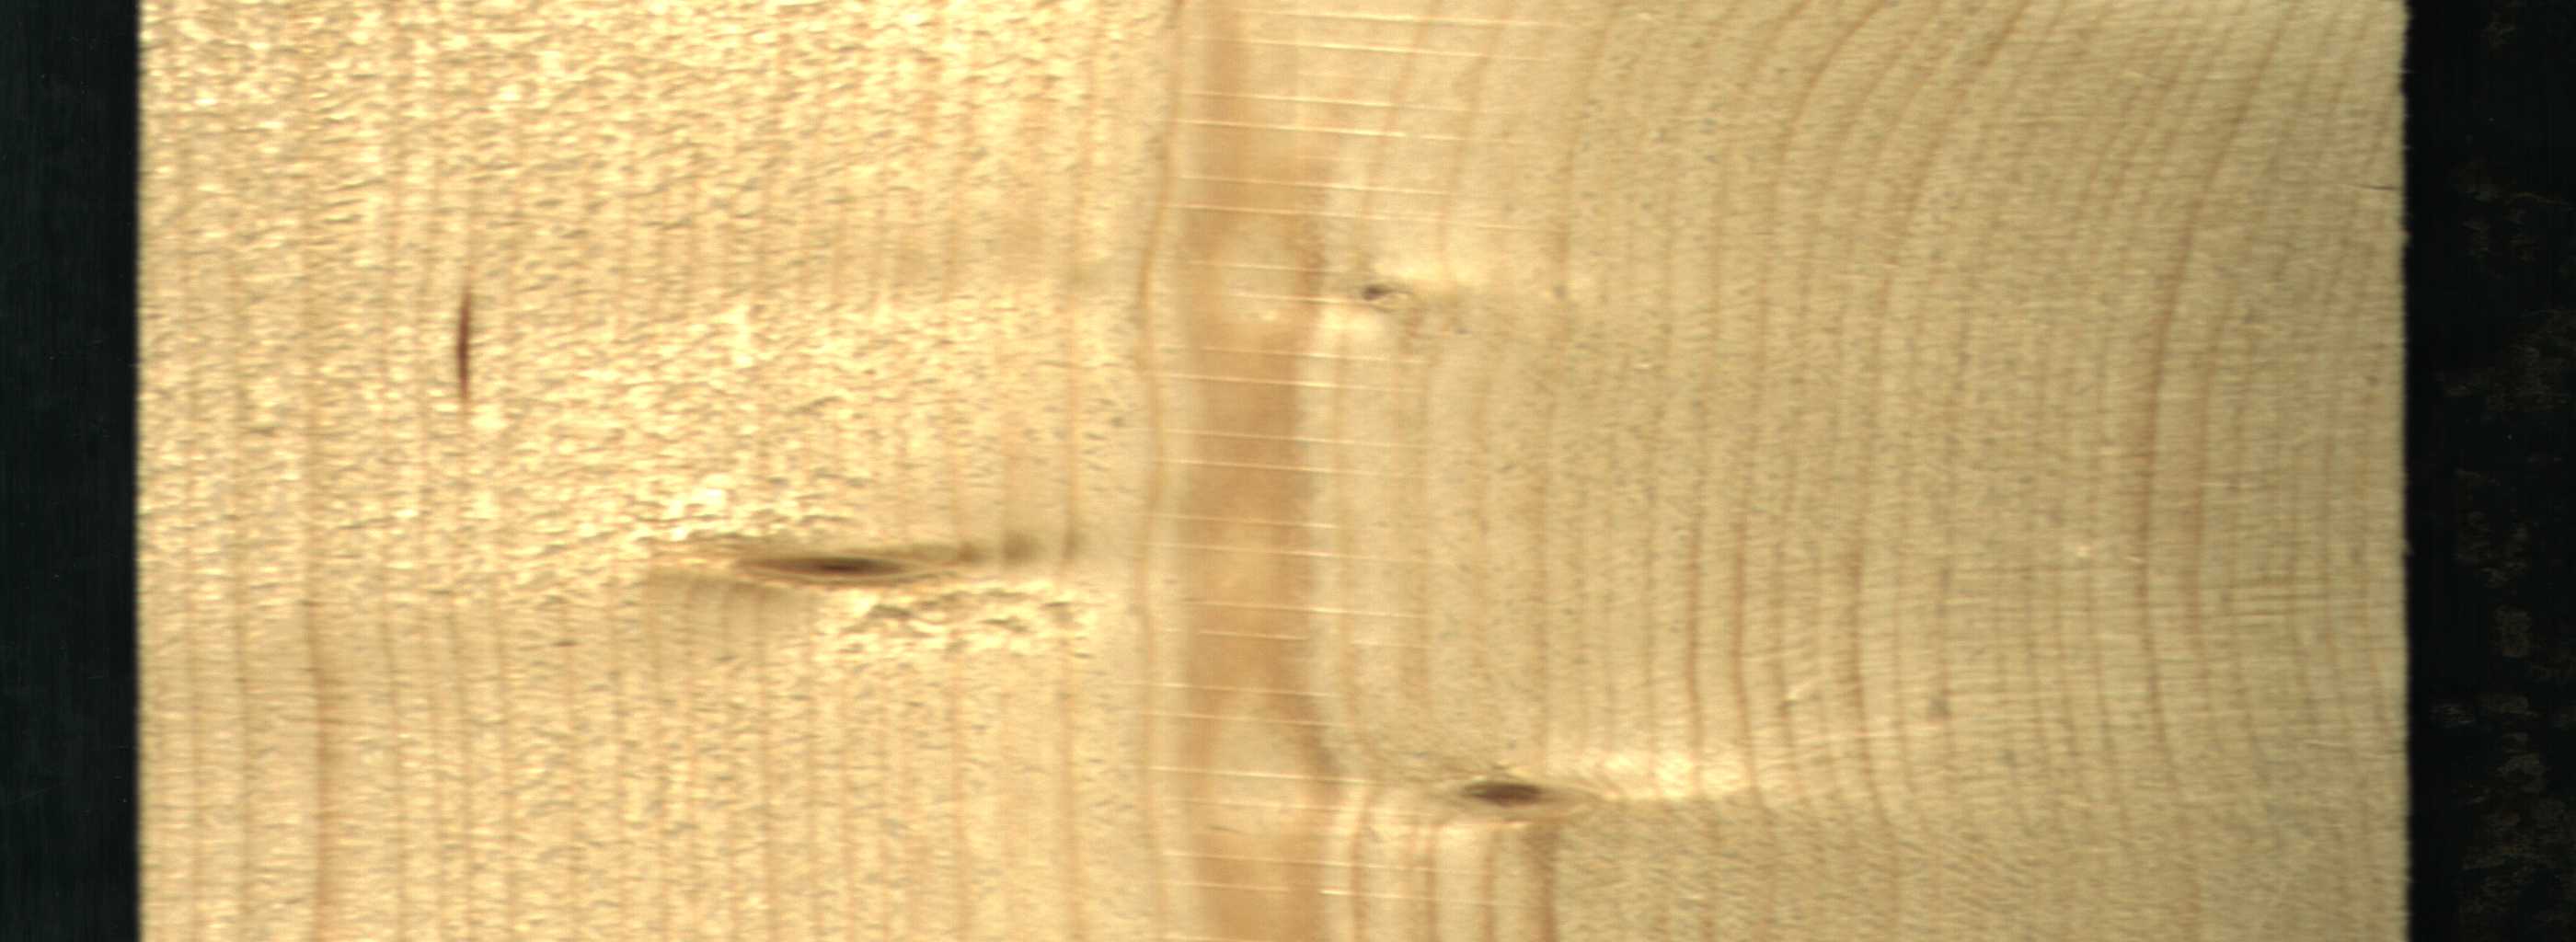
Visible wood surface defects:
resin
Live_Knot
Live_Knot
Live_Knot